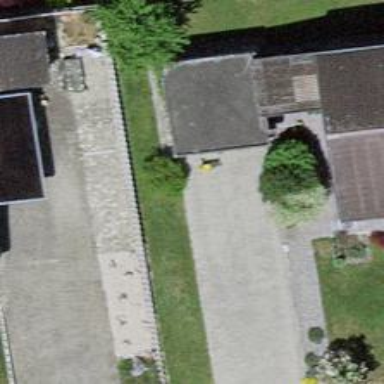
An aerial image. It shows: Service road with paving stones.